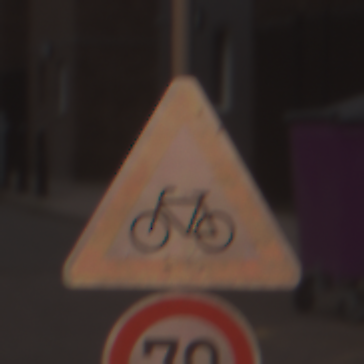
Verkehrszeichen: RadverkehrRechts
Zusatzzeichen unten: Geschwindigkeit70
Umgebung: Outdoor, Urban
Tageszeit: MorningAfternoon
Wetter: Overcast
Licht: Natural
Jahreszeit: NotSpecified
Kontrast: LowContrast